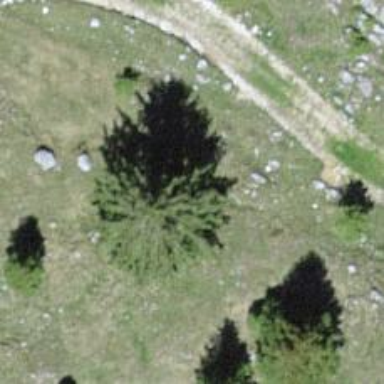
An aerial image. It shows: Needle-leaved tree in nature.